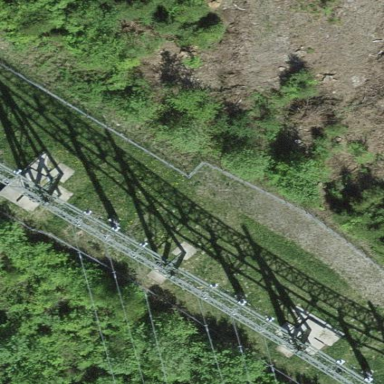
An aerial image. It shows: Substation with fence around it. The substation is at the transition level for power distribution.